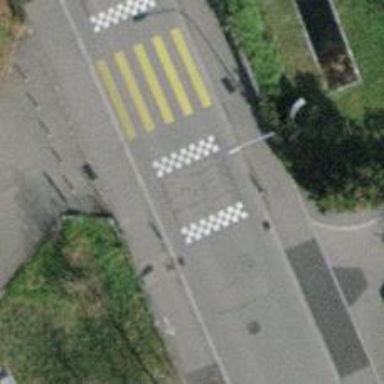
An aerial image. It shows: Traffic calming table.